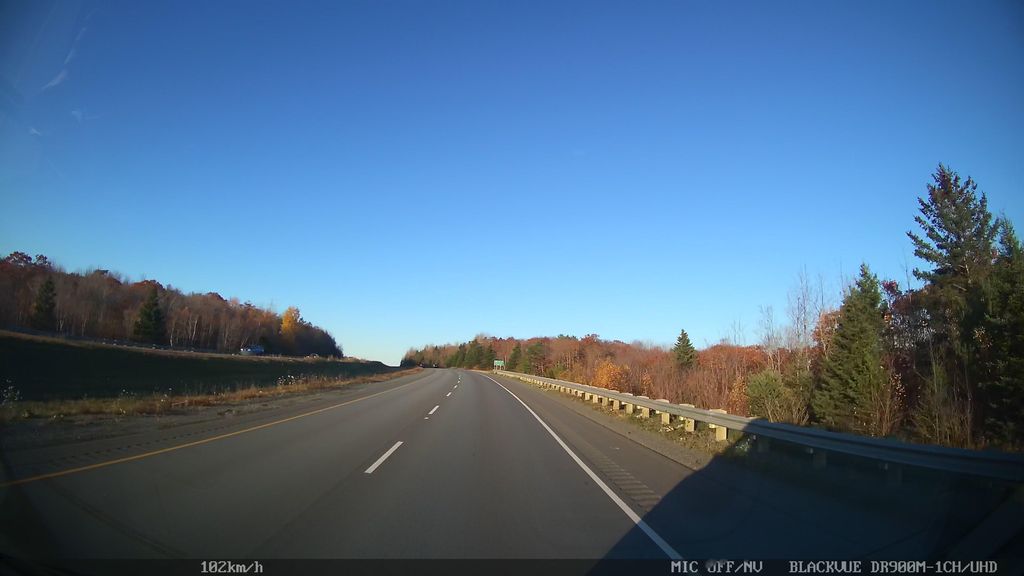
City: halifax